Current action and preconditions to check: trajectory_clear

Your task: For each precondition in the list above, predict whether it will hold at this action.

Consider the current scene as observed from the mobile robot's camera, and analyze the predicted future states of all dynamic agents (e.g., people, animals, vehicles, or any moving entities) within the NEXT SECOND.

IMPORTANT: Only answer "very likely" if you are absolutely certain—based on strong, clear evidence—that a dynamic agent will violate the precondition in the predicted future state. Do NOT answer "very likely" for unlikely, ambiguous, or low-probability risks.

Ask yourself for each precondition: Is there a high probability, with clear and convincing evidence, that the predicted future states of any dynamic agent will interfere with the predicted future state of the currently executing action within the NEXT SECOND, causing that precondition to fail?

Assess the risk level based on these predictions. Use "likely" or "very likely" if motions create a clear risk of interference.

Use "neutral" or "improbable" if agents are nearby but their predicted paths are clearly diverging or non-conflicting.

Failure Risk Categories: "very improbable", "improbable", "neutral", "likely", "very likely"

Answer Format: Output ONLY the probability_of_failure value from these categories: "very improbable", "improbable", "neutral", "likely", "very likely"

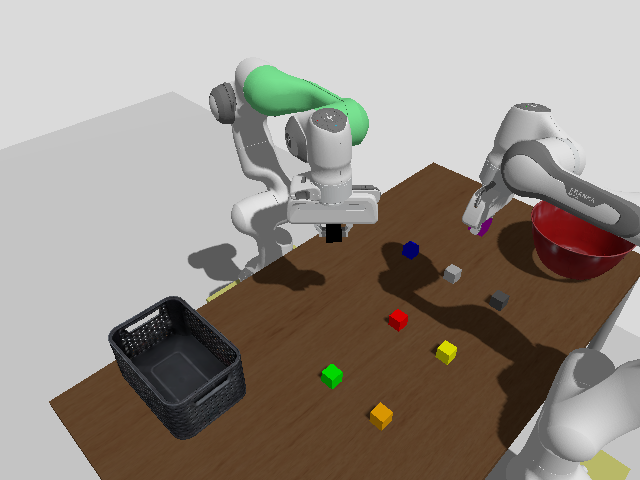

Answer: very improbable